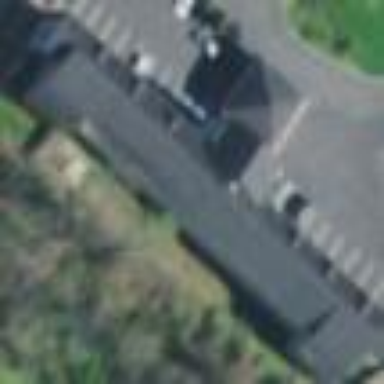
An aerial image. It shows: Building that is motel.